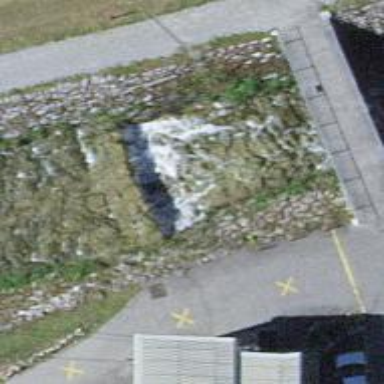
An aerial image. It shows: Check dam beside retaining wall.